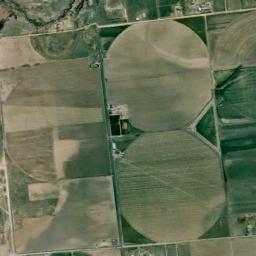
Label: circular_farmland